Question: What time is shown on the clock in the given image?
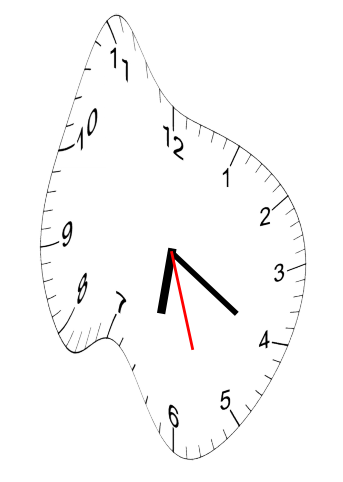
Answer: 06:20:27